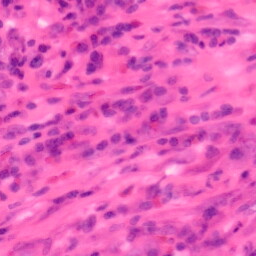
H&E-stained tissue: Colon